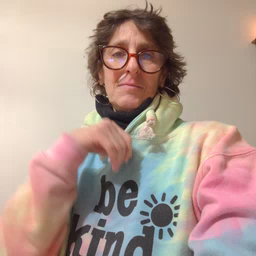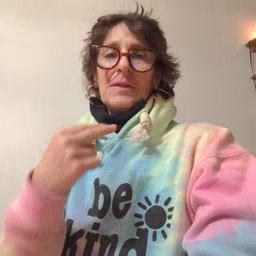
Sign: stuck